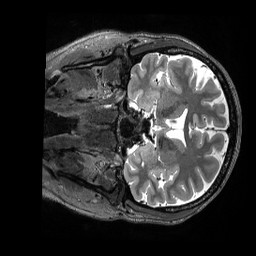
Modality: T2w
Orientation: coronal
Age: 41
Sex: male
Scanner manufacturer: siemens
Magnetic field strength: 3 T
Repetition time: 3.2 s
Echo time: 0.562 s